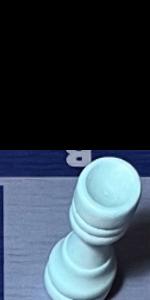
Label: Rook_White